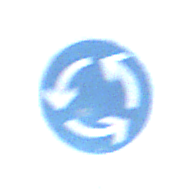
Verkehrszeichen: Kreisverkehr
Umgebung: Outdoor, Nature
Tageszeit: Midday
Wetter: Clear
Licht: Natural
Jahreszeit: NotSpecified
Kontrast: HighContrast